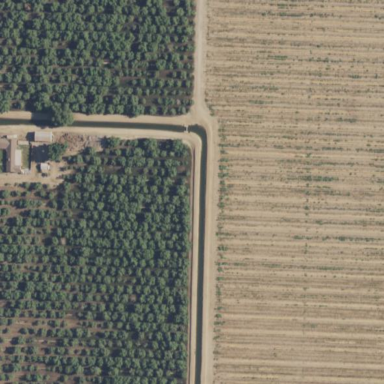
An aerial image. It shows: Orchard filled with walnut trees.